Question: I've been dabbling with android here and there for the past few months (mostly just tutorials). I've been working on a texting app (for myself) in my free time to learn, and I've succeeded in getting a different layout for each row, but it doesn't work as I'd intended.
Each row is either going to be left or right (left by default), depending on if the number that's in the cursor's position is my phone number or not.
The problem is that my test data looks like this (where the green is my text):

Here's the code for my custom adapter:
'''
public class ConversationMessageListAdapter extends SimpleCursorAdapter {
private LayoutInflater inflater;
private String myPhoneNumber;
public ConversationMessageListAdapter(Context context, int layout, Cursor cursor, String[] from, int[] to, int flags) {
super(context, layout, cursor, from, to, flags);
myPhoneNumber = getMyPhoneNumber(context);
inflater = LayoutInflater.from(context);
}
@Override
public View newView(Context context, Cursor cursor, ViewGroup parent) {
String number = cursor.getString(2);
System.out.println("phone#: "+number);
System.out.println("my#: "+myPhoneNumber);
if(number.equals(myPhoneNumber)){
View view = inflater.inflate(R.layout.single_message_layout_right, null);
return view;
}
return super.newView(context, cursor, parent);
}
public String getMyPhoneNumber(Context context){
TelephonyManager tMgr = (TelephonyManager) context.getSystemService(Context.TELEPHONY_SERVICE);
return tMgr.getLine1Number();
}
}
'''
You can see my attempt at debugging the issue by printing out the values of myPhoneNumber and number. It looks like they aren't always matching up correctly with the rows. It'll show the friend's number on the row where it should be mine, yet if I leave the default layout (keep them all to the left) it shows my number on that same row in the textview. Like:
'''
555-555-FRND
Have you played Dynasty Warriors?
555-555-MINE
Not yet. Maybe soon.
'''
But at that point, what get's printed is:
'''
phone#: 555-555-FRND
my# 555-555-MINE
phone#: 555-555-FRND
my# 555-555-MINE
'''
When it should look like:
'''
phone#: 555-555-FRND
my# 555-555-MINE
phone#: 555-555-MINE
my# 555-555-MINE
'''
I'm at a loss for what's causing this.
If it helps, here's my setViewBinder:
'''
textsDbAdapter.setViewBinder(new ConversationMessageListAdapter.ViewBinder() {
@TargetApi(Build.VERSION_CODES.LOLLIPOP)
@Override
public boolean setViewValue(View view, Cursor cursor, int columnIndex) {
if(columnIndex == 2){
String number = cursor.getString(columnIndex);
String sentBy = getContactName(contentResolver, number);
if(number.equals(myPhoneNumber)){
return false;
}
TextView sender = (TextView) view;
sender.setText(sentBy);
return true;
}
//datetime
if(columnIndex == 5){
Long messageDatetime = Long.valueOf(cursor.getString(columnIndex));
String receivedOn;
if(startOfToday > messageDatetime){
receivedOn = getDateFromDatetime(messageDatetime);
} else {
receivedOn = getTimeFromDatetime(messageDatetime);
}
TextView datetime = (TextView) view;
datetime.setText(receivedOn);
return true;
}
return false;
}
});
'''
Edit: I've also found out that when I scroll up and then back down, the rows will align randomly.
XML added
single_message_layout_right.xml
'''
<RelativeLayout xmlns:android="http://schemas.android.com/apk/res/android"
xmlns:tools="http://schemas.android.com/tools"
android:layout_width="match_parent"
android:layout_height="match_parent"
android:paddingLeft="0dp"
android:paddingRight="5dp"
android:paddingTop="0dp"
android:paddingBottom="0dp"
android:layout_gravity="right"
tools:context=".ConversationActivity">
<!--Datetime Received-->
<TextView
android:id="@+id/datetime"
android:layout_width="wrap_content"
android:layout_height="wrap_content"
android:gravity="bottom"
android:layout_below="@+id/messageContent"
android:layout_toLeftOf="@+id/displayPicContainer"
android:textSize="14sp"
android:textColor="#9110828f" />
<!--Message-->
<TextView
android:layout_width="wrap_content"
android:layout_height="wrap_content"
android:id="@+id/messageContent"
android:textSize="15sp"
android:layout_marginTop="5dp"
android:layout_toLeftOf="@+id/displayPicContainer"/>
<!--Display picture layout-->
<LinearLayout
android:layout_width="wrap_content"
android:layout_height="wrap_content"
android:layout_alignParentRight="true"
android:padding="3dp"
android:layout_marginLeft="5dp"
android:id="@+id/displayPicContainer">
<!--Display picture-->
<ImageView
android:layout_width="45dp"
android:layout_height="45dp"
android:src="@drawable/bigboss150x150"
android:id="@+id/displayPic"/>
</LinearLayout>
</RelativeLayout>
'''
single_message_layout_left.xml
'''
<RelativeLayout xmlns:android="http://schemas.android.com/apk/res/android"
xmlns:tools="http://schemas.android.com/tools"
android:layout_width="match_parent"
android:layout_height="match_parent"
android:paddingLeft="0dp"
android:paddingRight="5dp"
android:paddingTop="0dp"
android:paddingBottom="0dp"
tools:context=".ConversationActivity">
<!--Display picture layout-->
<LinearLayout
android:layout_width="wrap_content"
android:layout_height="wrap_content"
android:padding="3dp"
android:layout_marginRight="5dp"
android:id="@+id/displayPicContainer">
<!--Display picture-->
<ImageView
android:layout_width="45dp"
android:layout_height="45dp"
android:src="@drawable/bigboss150x150"
android:id="@+id/displayPic"/>
</LinearLayout>
<!-- sender -->
<TextView
android:id="@+id/sender"
android:textSize="14sp"
android:layout_width="wrap_content"
android:layout_height="wrap_content"
android:layout_marginRight="5dp"
android:text="NAME"
android:textColor="#ff9b9aa0"
android:layout_toRightOf="@+id/displayPicContainer"/>
<!--Datetime Received-->
<TextView
android:id="@+id/datetime"
android:layout_width="wrap_content"
android:layout_height="wrap_content"
android:gravity="bottom"
android:layout_below="@+id/messageContent"
android:layout_toRightOf="@+id/displayPicContainer"
android:textSize="14sp"
android:textColor="#9110828f" />
<!--Message-->
<TextView
android:layout_width="wrap_content"
android:layout_height="wrap_content"
android:id="@+id/messageContent"
android:textSize="15sp"
android:layout_below="@+id/sender"
android:layout_toRightOf="@+id/displayPicContainer"/>
</RelativeLayout>
'''
conversation_layout.xml
'''
<?xml version="1.0" encoding="utf-8"?>
<RelativeLayout xmlns:android="http://schemas.android.com/apk/res/android"
android:layout_width="fill_parent"
android:layout_height="fill_parent"
android:orientation="vertical" >
<ListView
android:id="@+id/conversationListView"
android:layout_width="match_parent"
android:layout_height="wrap_content"
android:layout_marginBottom="43dp"
android:stackFromBottom="true"
android:transcriptMode="normal">
</ListView>
<RelativeLayout
android:id="@+id/form"
android:layout_width="match_parent"
android:layout_height="wrap_content"
android:layout_alignParentBottom="true"
android:layout_alignParentLeft="true"
android:orientation="vertical"
android:background="#ffffff">
<EditText
android:layout_width="0dp"
android:layout_height="wrap_content"
android:layout_marginLeft="30dp"
android:inputType="textCapSentences|textMultiLine"
android:ems="10"
android:lines="5"
android:minLines="1"
android:hint="Enter message"
android:id="@+id/newMessageText"
android:scrollHorizontally="true"
android:scrollbars="vertical"
android:layout_alignParentTop="true"
android:layout_alignParentLeft="true"
android:layout_alignParentStart="true"
android:layout_toLeftOf="@+id/sendButton"/>
<Button
android:layout_width="60dp"
android:layout_height="wrap_content"
android:text="Send"
android:id="@+id/sendButton"
android:layout_alignBottom="@+id/newMessageText"
android:layout_alignParentRight="true"
android:layout_alignParentEnd="true" />
</RelativeLayout>
</RelativeLayout>
'''
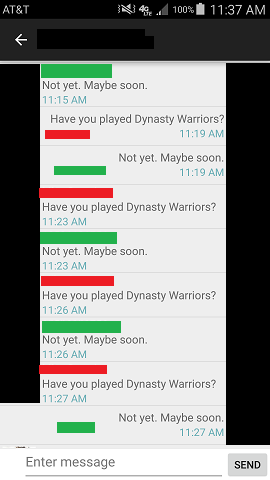
Answer: I switched from doing newView to getView and this is working for me.
'''
@Override
public View getView(int position, View convertView, ViewGroup parent) {
View row;
Log.d("RowID", messages.getString(messages.getColumnIndex("_id")));
LayoutInflater inflater = (LayoutInflater)context.getSystemService(Context.LAYOUT_INFLATER_SERVICE);
String fromNumber = messages.getString(messages.getColumnIndex("fromNumber"));
if(fromNumber.equals(myPhoneNumber)){
row = inflater.inflate(R.layout.single_message_layout_right, parent, false);
} else {
row = inflater.inflate(R.layout.single_message_layout_left, parent, false);
TextView sender = (TextView) row.findViewById(R.id.sender);
String name = getContactName(fromNumber);
sender.setText(name);
}
TextView datetime = (TextView) row.findViewById(R.id.datetime);
Long messageDatetime = messages.getLong(messages.getColumnIndex("datetime"));
String receivedOn;
if(startOfToday > messageDatetime){
receivedOn = getDateFromDatetime(messageDatetime);
} else {
receivedOn = getTimeFromDatetime(messageDatetime);
}
datetime.setText(receivedOn);
String message = messages.getString(messages.getColumnIndex("message"));
TextView messageContent = (TextView) row.findViewById(R.id.messageContent);
messageContent.setText(message);
return row;
}
'''